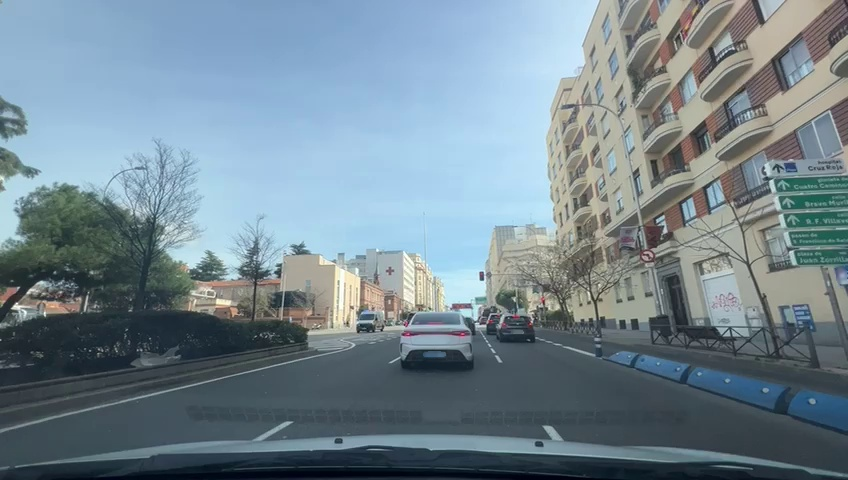
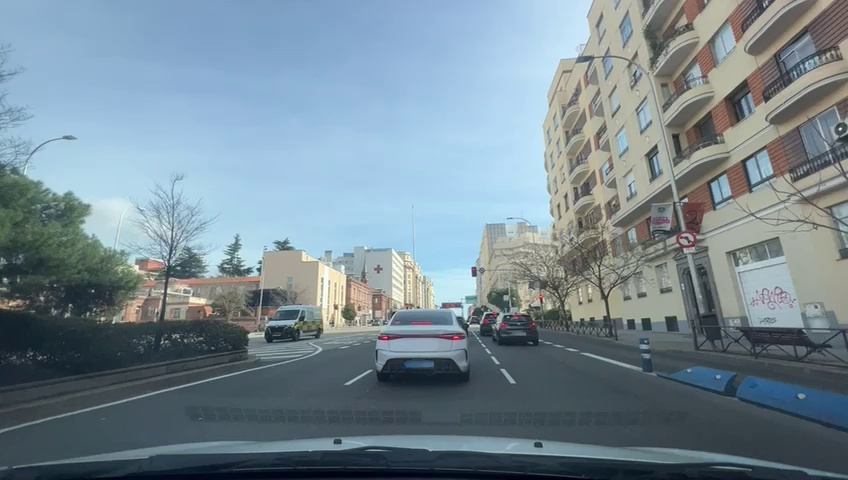
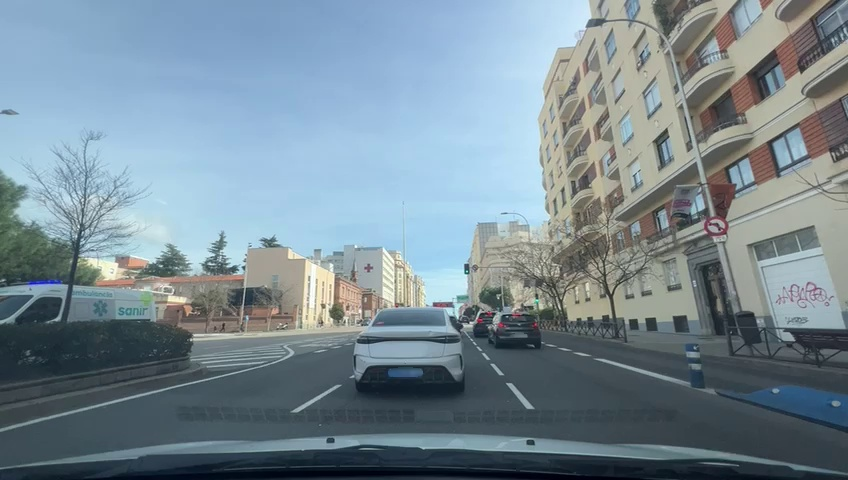
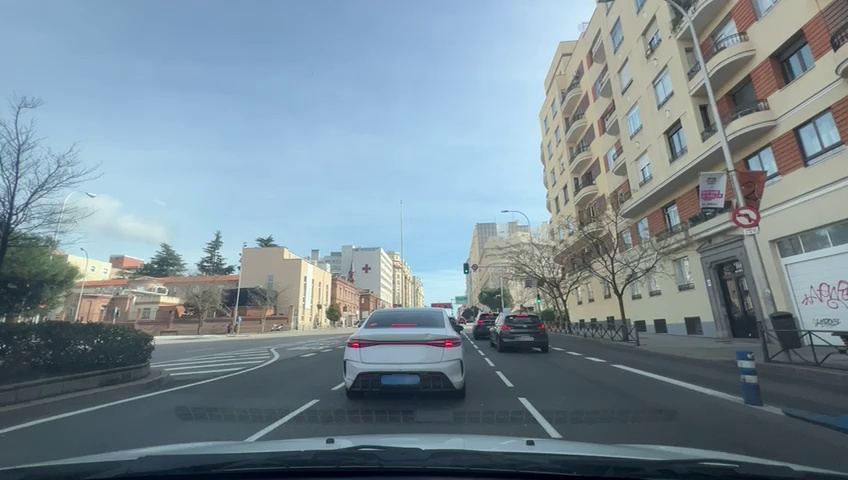
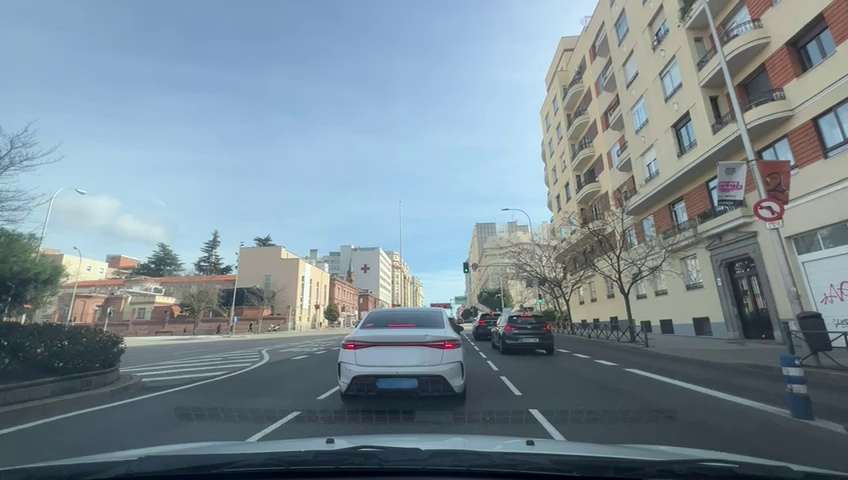
Situation: Leading braking
Question: Is there a vehicle directly ahead in the ego lane with brake lights on?
Answer: Yes
Reasoning: The vehicle ahead is stationary with active red braking lights.

Situation: Leading braking
Question: Is the distance between the ego vehicle and the vehicle ahead decreasing?
Answer: Yes
Reasoning: As the leading vehicle is stationary and the ego vehicle is still moving, the distance between them is reduced over time.

Situation: Leading braking
Question: Is either the ego vehicle or the leading vehicle stationary?
Answer: Yes
Reasoning: The leading vehicle is stationary with brake lights on.

Situation: Leading braking
Question: Is the ego vehicle decelerating due to dense traffic or congestion ahead?
Answer: Yes
Reasoning: There are multiple vehicles ahead of the ego vehicle.